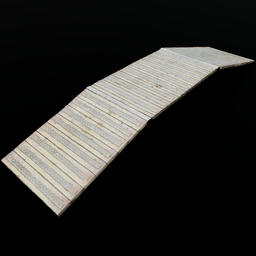
Label: architecture